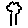
Label: tree